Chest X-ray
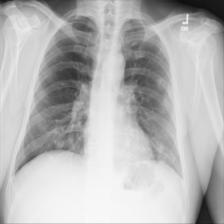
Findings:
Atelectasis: negative
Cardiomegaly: negative
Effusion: negative
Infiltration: negative
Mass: positive
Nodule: positive
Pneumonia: negative
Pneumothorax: negative
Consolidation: negative
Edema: negative
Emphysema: negative
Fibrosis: negative
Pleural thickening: negative
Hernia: negative